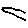
Label: bird